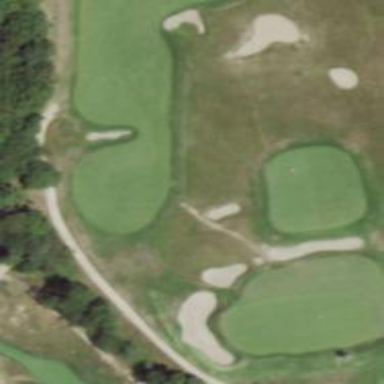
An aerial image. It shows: Bunker on golf course.